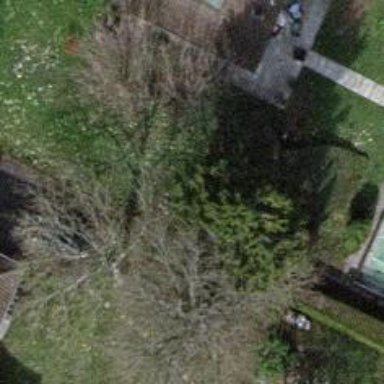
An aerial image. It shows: Evergreen needle-leaved tree.